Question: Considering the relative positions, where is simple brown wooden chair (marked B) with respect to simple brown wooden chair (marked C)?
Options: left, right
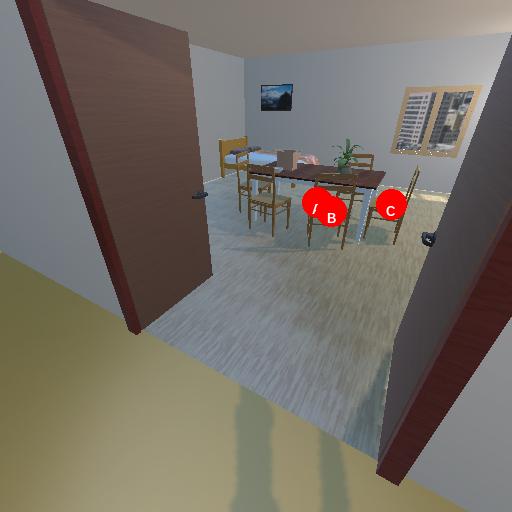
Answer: left